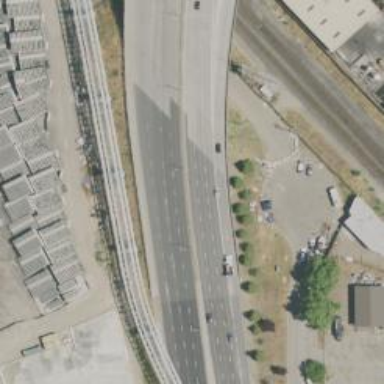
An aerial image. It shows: Expressway with asphalt surface classified as trunk highway.